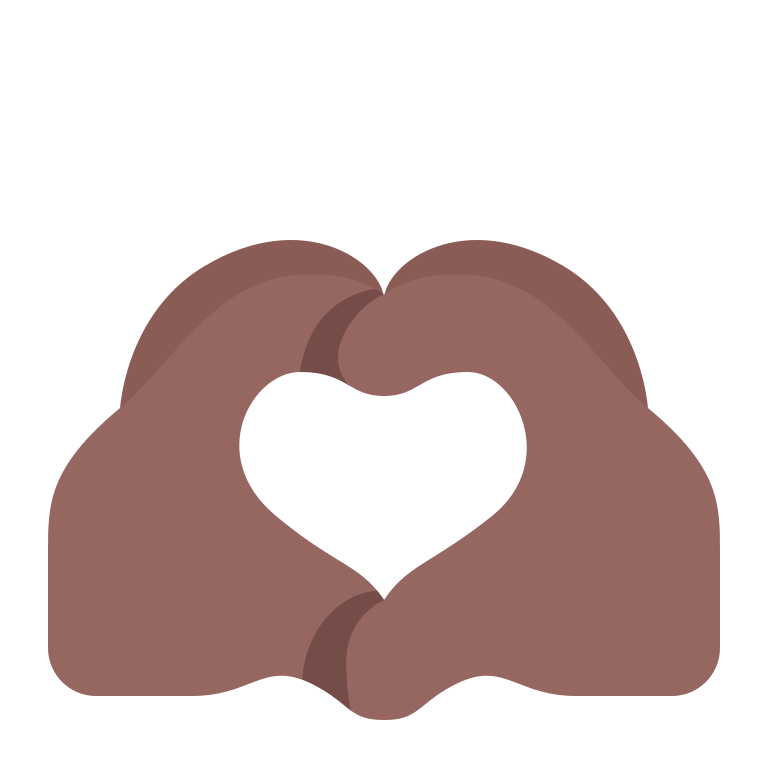
heart hands flat  dark